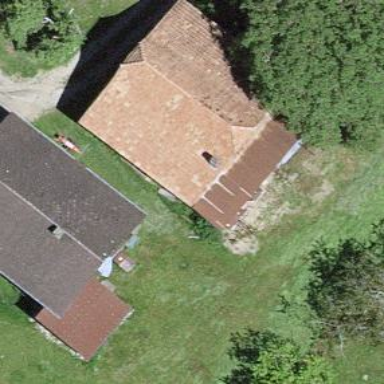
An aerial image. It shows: Barn.